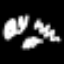
Label: squiggle